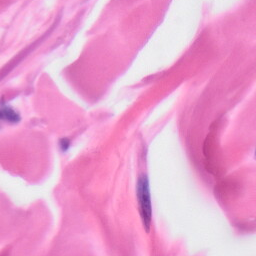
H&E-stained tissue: Skin